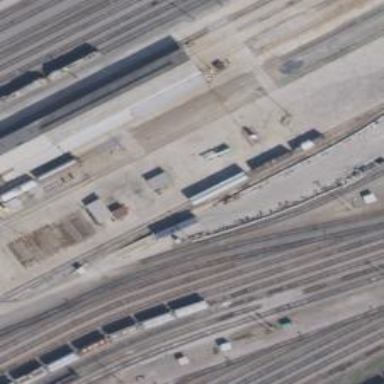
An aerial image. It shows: Railway yard.